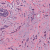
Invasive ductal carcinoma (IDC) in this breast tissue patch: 1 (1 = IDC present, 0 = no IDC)